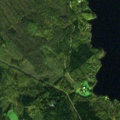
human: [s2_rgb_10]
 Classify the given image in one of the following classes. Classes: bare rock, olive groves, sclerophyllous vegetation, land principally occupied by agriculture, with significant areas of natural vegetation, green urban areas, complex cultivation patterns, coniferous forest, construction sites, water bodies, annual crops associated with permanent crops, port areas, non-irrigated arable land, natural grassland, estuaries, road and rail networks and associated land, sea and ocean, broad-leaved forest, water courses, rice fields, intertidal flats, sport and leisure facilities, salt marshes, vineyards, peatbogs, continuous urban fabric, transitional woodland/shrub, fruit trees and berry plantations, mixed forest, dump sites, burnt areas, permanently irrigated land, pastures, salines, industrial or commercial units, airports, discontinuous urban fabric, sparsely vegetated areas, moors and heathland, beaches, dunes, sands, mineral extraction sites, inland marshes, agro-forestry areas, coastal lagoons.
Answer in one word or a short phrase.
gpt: coniferous forest, mixed forest, water bodies